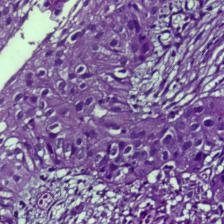
Diagnosis: OSCC